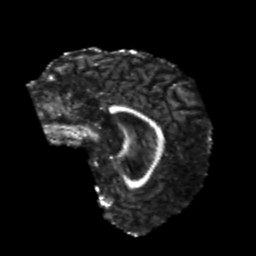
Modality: FA
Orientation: sagittal
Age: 20
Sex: male
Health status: healthy
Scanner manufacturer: philips
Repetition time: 7.39 s
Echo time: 0.08599 s